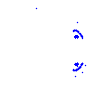
Particle: pion